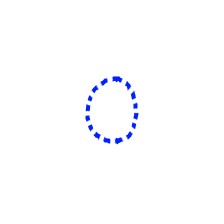
Shape: circle